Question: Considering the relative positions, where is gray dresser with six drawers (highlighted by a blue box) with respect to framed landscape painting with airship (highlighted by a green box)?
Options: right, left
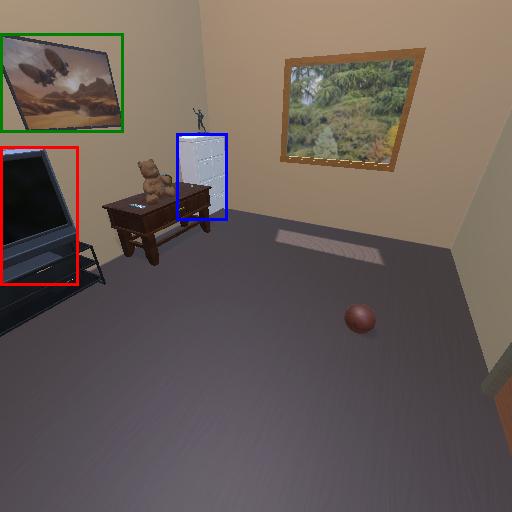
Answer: right